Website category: sports
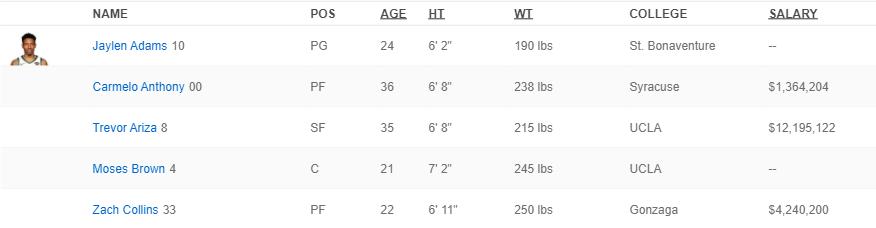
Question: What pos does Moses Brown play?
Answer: C

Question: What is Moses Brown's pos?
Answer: C

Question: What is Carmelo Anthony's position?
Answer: PF

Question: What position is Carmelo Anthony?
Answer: PF

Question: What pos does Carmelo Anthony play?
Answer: PF

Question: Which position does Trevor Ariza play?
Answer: SF

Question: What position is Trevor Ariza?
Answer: SF

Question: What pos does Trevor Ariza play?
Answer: SF

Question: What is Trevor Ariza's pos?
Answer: SF

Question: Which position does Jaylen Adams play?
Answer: PG

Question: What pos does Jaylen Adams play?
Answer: PG

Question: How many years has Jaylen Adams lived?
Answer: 24

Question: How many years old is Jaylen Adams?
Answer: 24

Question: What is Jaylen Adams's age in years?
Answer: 24

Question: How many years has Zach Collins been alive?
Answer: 22

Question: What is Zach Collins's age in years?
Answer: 22

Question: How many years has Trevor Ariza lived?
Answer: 35

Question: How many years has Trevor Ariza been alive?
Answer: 35

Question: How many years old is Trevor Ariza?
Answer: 35

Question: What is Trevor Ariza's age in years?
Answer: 35

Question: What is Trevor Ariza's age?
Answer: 35

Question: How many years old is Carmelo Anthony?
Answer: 36

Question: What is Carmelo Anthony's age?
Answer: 36

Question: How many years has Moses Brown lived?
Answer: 21

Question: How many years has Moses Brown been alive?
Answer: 21

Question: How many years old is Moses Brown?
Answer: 21

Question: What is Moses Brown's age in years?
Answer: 21

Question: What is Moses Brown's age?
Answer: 21

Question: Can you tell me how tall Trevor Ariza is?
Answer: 6' 8"

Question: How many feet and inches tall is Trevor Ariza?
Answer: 6' 8"

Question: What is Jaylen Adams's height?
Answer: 6' 2"

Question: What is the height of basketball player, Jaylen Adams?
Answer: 6' 2"

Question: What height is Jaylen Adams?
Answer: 6' 2"

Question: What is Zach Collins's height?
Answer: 6' 11"

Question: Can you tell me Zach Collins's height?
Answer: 6' 11"

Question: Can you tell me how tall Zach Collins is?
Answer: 6' 11"

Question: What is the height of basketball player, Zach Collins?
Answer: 6' 11"

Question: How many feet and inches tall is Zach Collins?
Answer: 6' 11"

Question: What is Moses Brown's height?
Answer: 7' 2"

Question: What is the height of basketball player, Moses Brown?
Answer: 7' 2"

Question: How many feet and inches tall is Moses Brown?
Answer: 7' 2"

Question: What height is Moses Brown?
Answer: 7' 2"

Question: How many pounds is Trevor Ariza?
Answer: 215 lbs

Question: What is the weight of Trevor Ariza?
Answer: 215 lbs

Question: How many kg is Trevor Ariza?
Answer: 215 lbs

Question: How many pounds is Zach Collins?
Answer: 250 lbs

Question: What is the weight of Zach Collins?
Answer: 250 lbs

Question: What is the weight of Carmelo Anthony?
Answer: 238 lbs

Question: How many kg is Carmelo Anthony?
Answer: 238 lbs

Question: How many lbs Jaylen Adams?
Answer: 190 lbs

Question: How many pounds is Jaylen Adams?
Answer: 190 lbs

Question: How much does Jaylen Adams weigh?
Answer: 190 lbs

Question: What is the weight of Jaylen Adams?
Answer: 190 lbs

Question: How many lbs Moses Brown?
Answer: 245 lbs

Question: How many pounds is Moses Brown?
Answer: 245 lbs

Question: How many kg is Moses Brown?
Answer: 245 lbs

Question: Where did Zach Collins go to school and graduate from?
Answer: Gonzaga

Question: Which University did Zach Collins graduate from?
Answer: Gonzaga

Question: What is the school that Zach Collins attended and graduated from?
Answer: Gonzaga

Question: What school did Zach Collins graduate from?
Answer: Gonzaga

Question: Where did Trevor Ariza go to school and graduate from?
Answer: UCLA

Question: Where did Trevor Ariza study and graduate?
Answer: UCLA

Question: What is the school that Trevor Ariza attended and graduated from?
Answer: UCLA

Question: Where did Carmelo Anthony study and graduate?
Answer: Syracuse